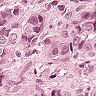
Metastatic tissue present: yes